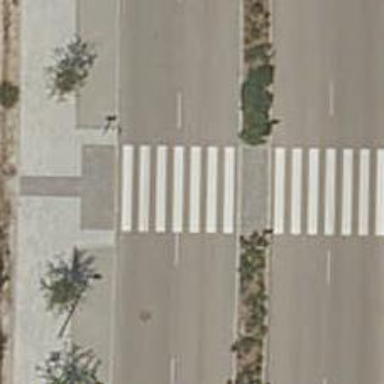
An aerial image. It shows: Uncontrolled crossing on the road.